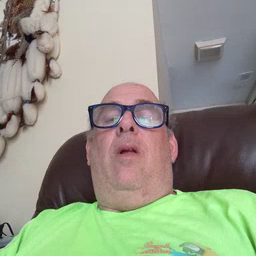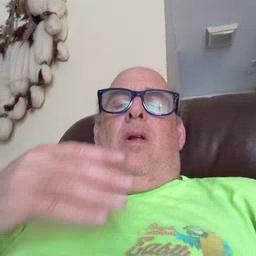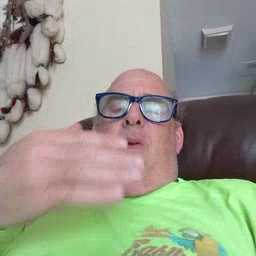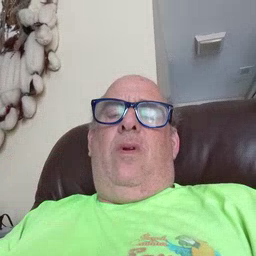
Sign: close